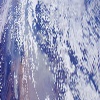
Label: cloud